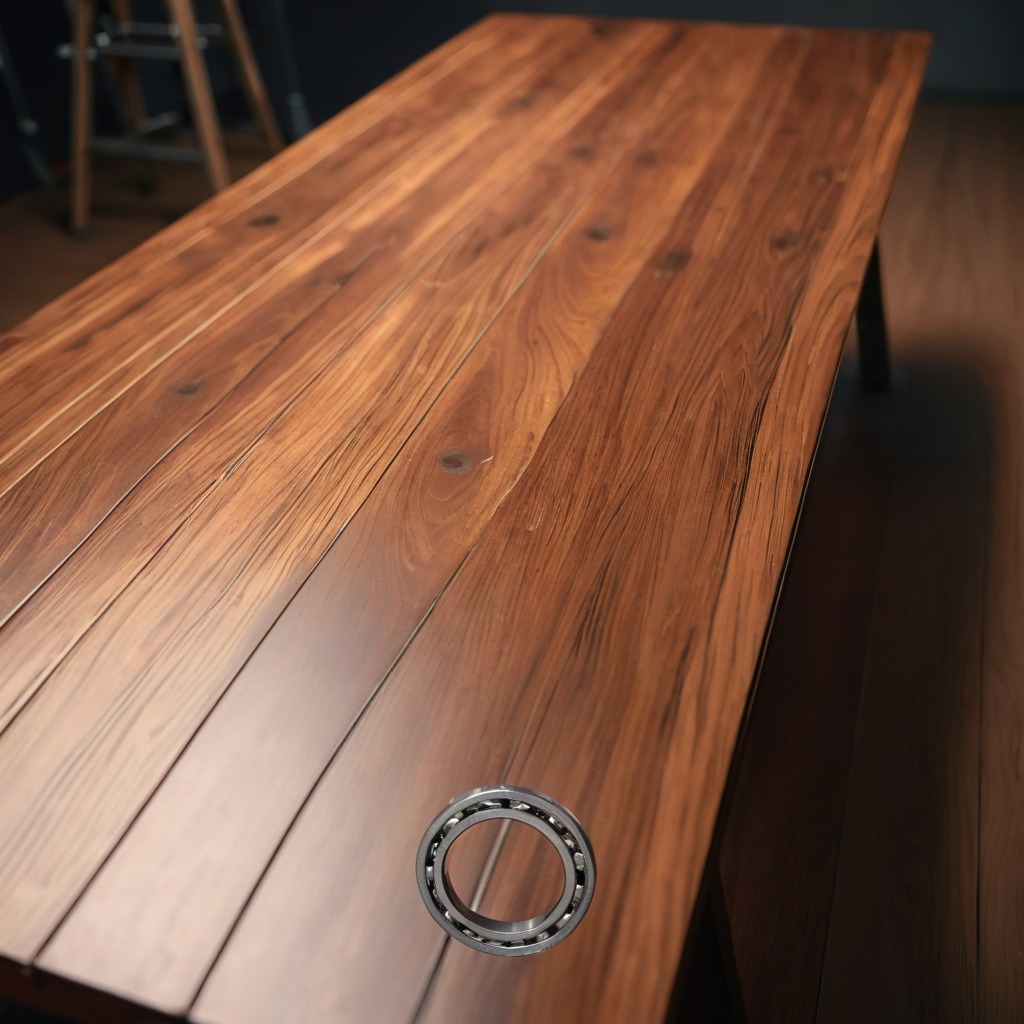
A metal ball bearing is lying on the wooden table in a carpentry studio.